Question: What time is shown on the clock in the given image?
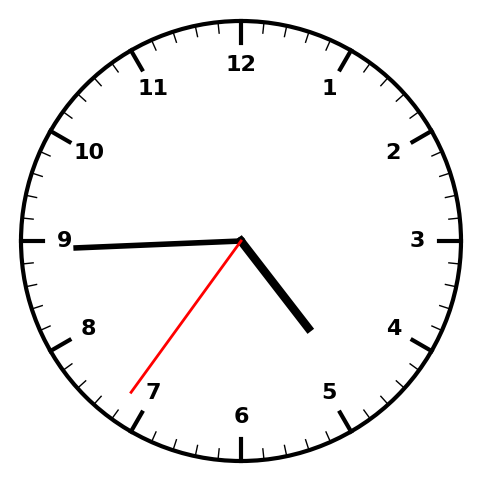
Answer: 04:44:36